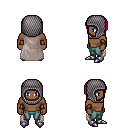
a pixel art fantasy rpg character, male body template, human, dark skin, gray cape, teal pants, pink pageboy hairstyle, chain hood, leather bracers, metal boots, four views (front, back, left, right), 2x2 character sprite sheet, small pixel art, hard edges, no anti-aliasing